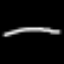
Label: line